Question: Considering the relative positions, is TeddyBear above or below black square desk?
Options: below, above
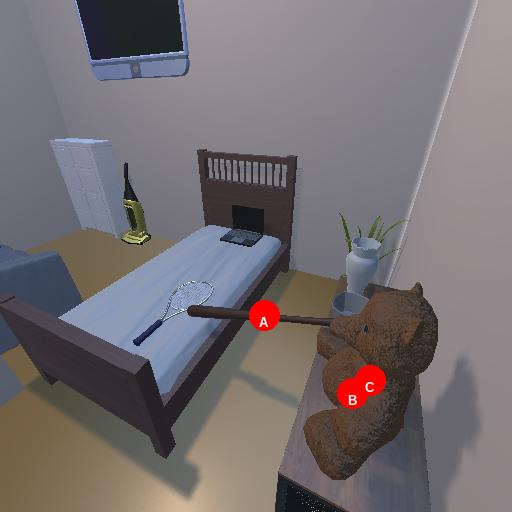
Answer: below